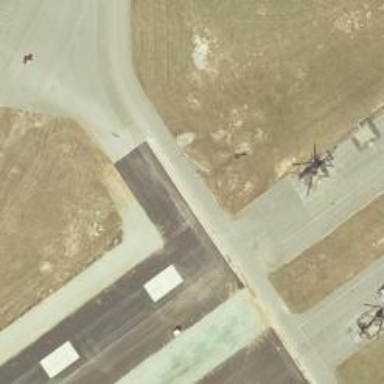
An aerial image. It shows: Taxiway at the airport with asphalt surface.